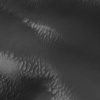
Atmospheric dust classification: not_dusty